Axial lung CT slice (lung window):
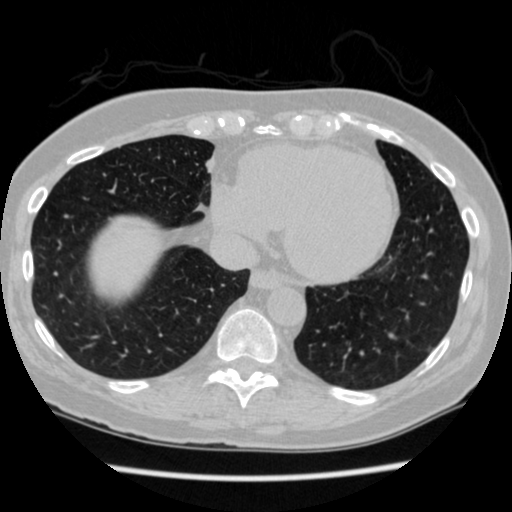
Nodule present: no